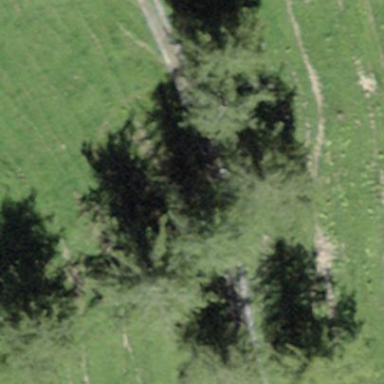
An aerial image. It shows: Forest area.